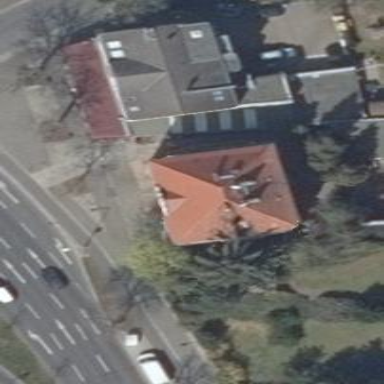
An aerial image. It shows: House with pyramidal roof shape.